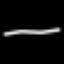
Label: line